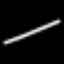
Label: line